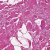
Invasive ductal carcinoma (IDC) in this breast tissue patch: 0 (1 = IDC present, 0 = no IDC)